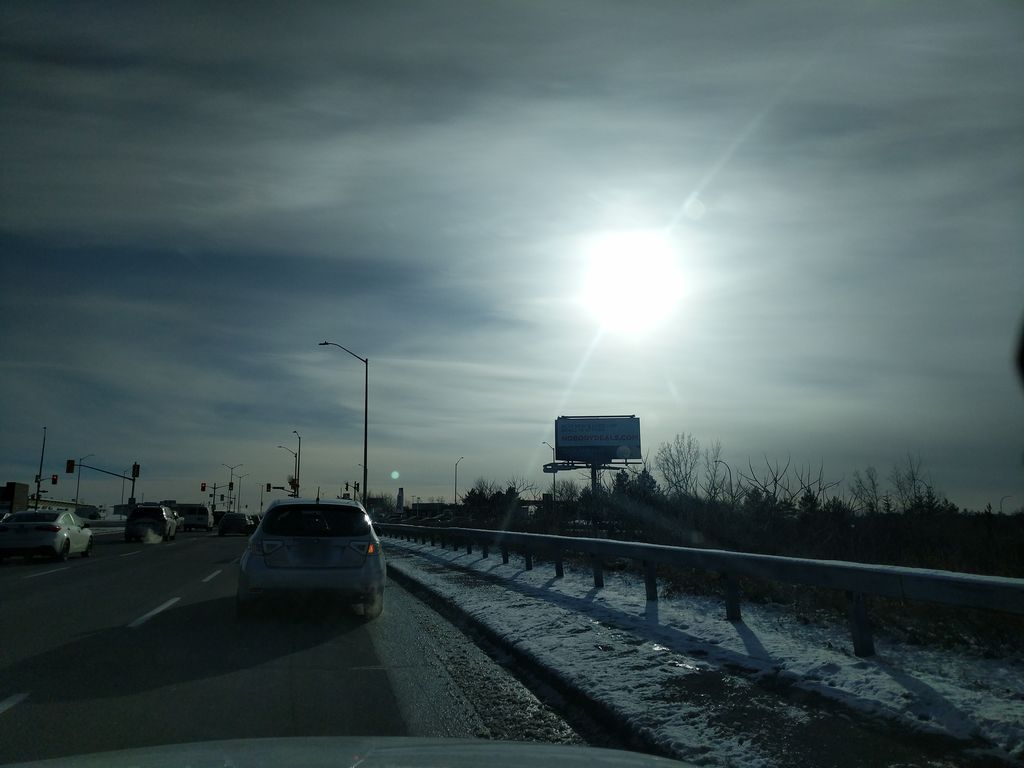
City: ottawa-gatineau